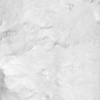
Label: not_dusty